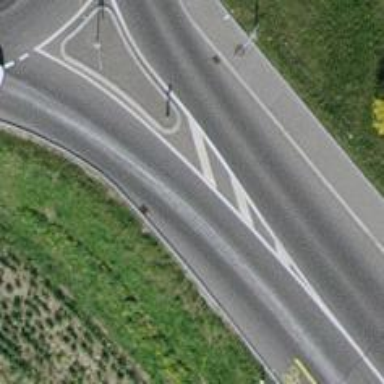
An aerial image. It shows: Secondary road with cycling lane on both sides. The surface of the road is asphalt.